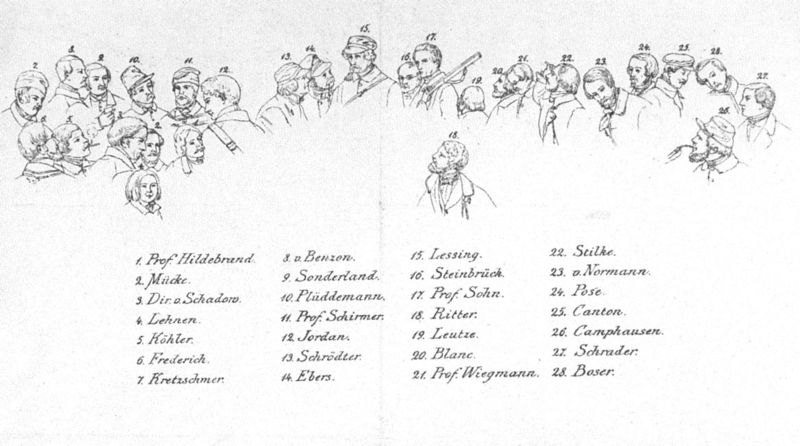
Titel: Düsseldorfer Künstler im Grafenberger Wald
Künstler: Carl Friedrich Lessing
Institution: New York, Historical Society
Schlagwörter: gruppe, weiß, hut, männer, schwarz, zeichnung, mützen, personen, schrift, papier, grafik, romantik, zahlen, vier, porträts, schwarzweiss, beschriftung, namen, gewehr, register, nummern, skizzen, nummer, handschrift, professor, liste, listen, eintrag, berufe, burschen, burschenschaft